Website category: book
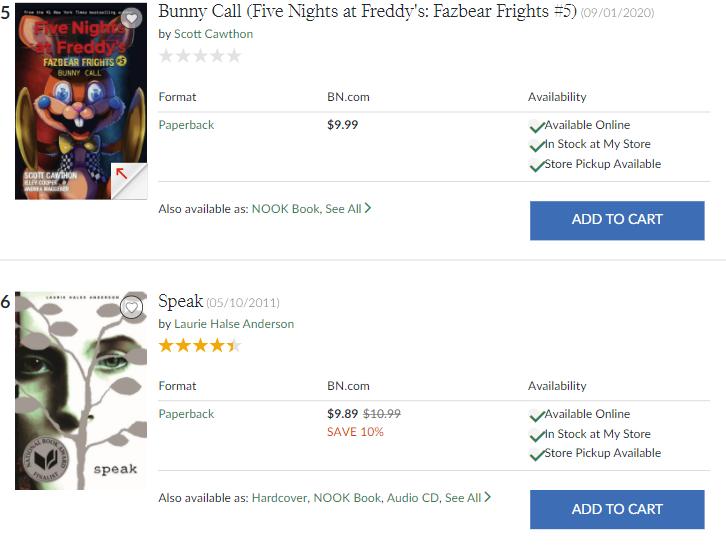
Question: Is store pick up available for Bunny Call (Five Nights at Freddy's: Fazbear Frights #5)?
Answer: yes

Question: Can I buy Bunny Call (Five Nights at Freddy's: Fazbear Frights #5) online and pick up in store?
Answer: yes